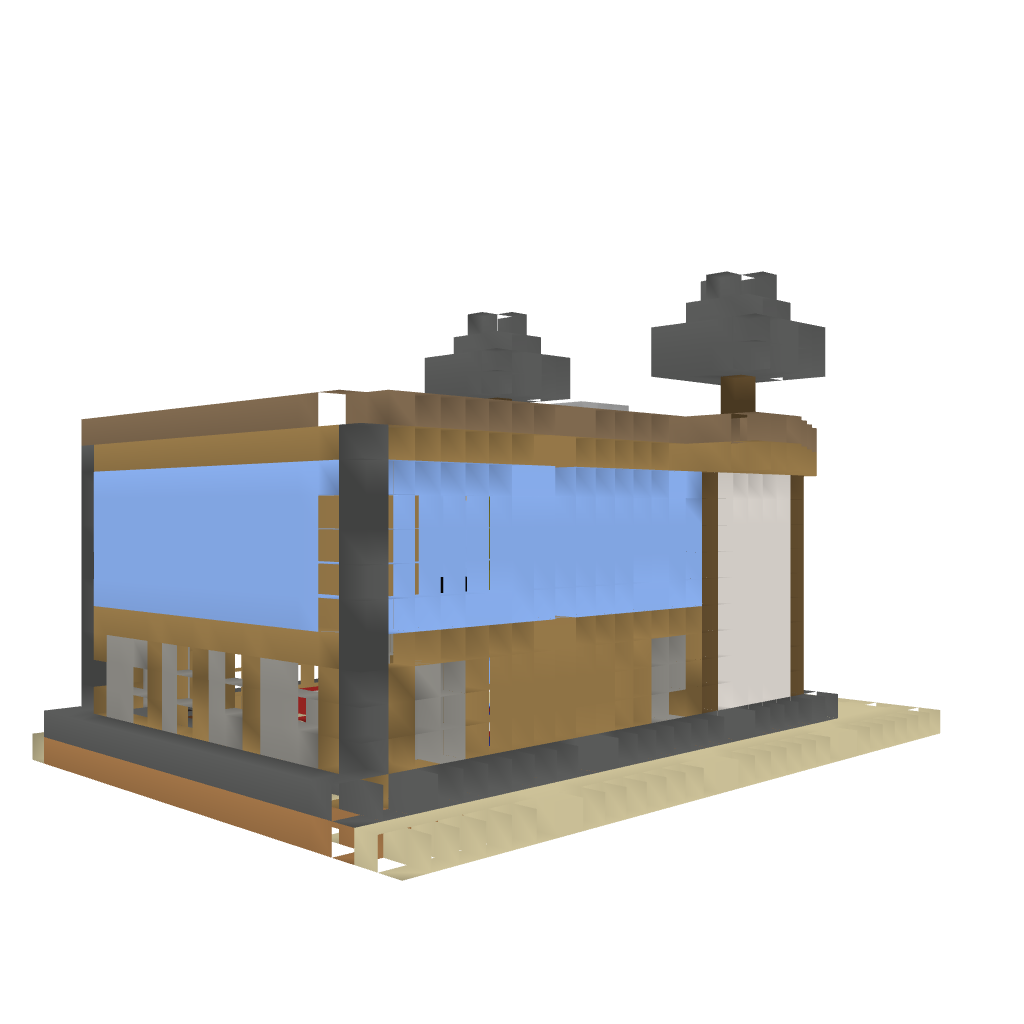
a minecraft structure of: Modern House/Penthouse